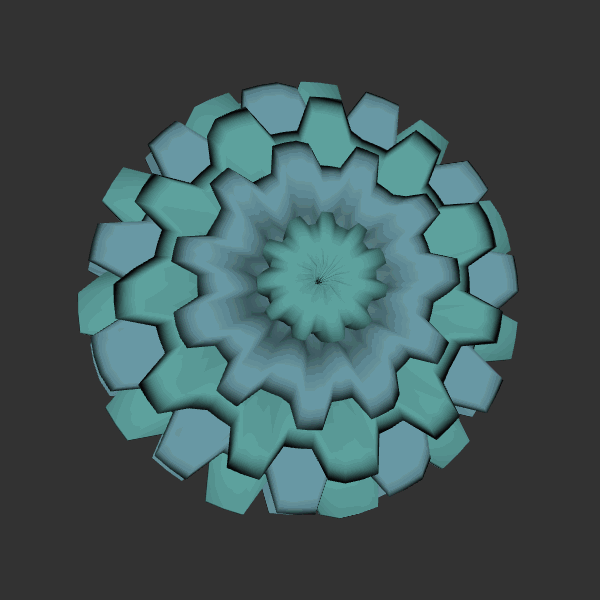
Background: dark